Question: > The system is out of resources. Consult the following stack trace for
details. java.lang.OutOfMemoryError: Java heap space

I have also updated this prems to
-Xmx1024m -Xmx2048m -XX:MaxPermSize=2048m
but still face same exception here...
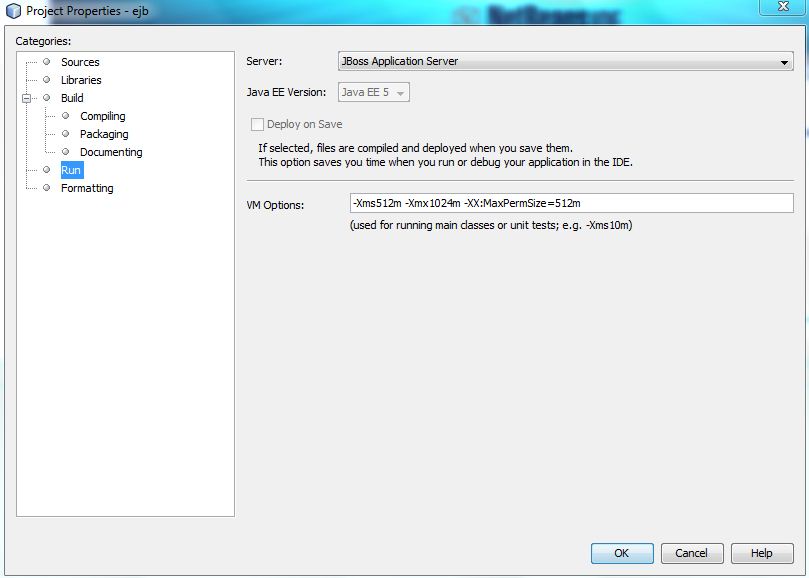
Answer: '''
Currently I have changed the Java plat from jdk 1.5 to Jdk 1.6 in Netbean properties
'''

> Now EJB build successfully.